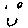
Label: smiley face